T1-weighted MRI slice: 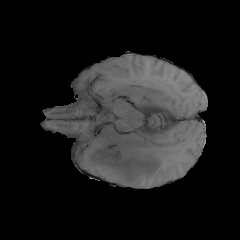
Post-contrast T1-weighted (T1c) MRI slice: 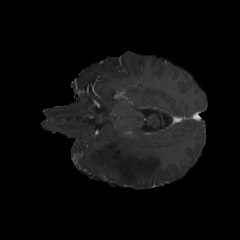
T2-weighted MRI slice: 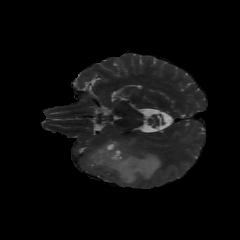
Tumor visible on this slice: yes